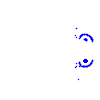
Particle: electron